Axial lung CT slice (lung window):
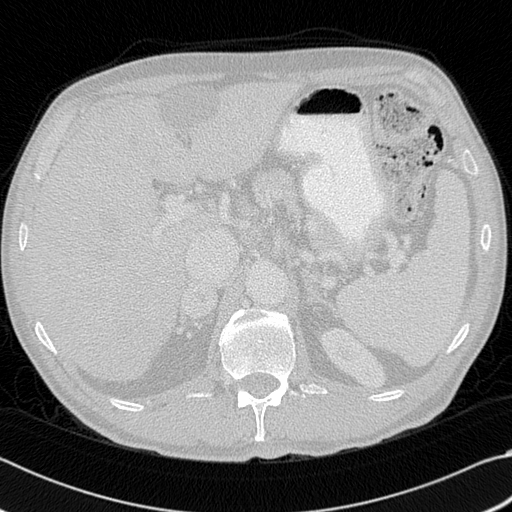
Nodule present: no